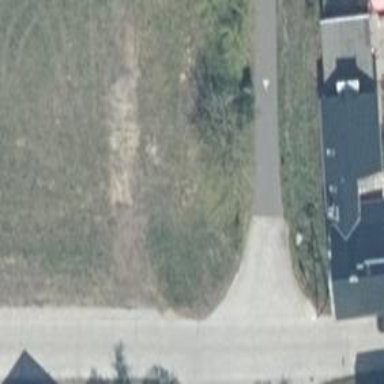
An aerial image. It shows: Service road with asphalt surface designed for bicycles.